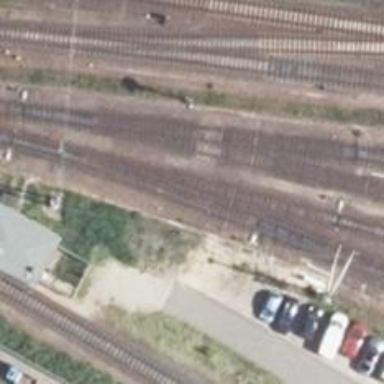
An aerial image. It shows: Railway switch.